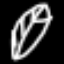
Label: leaf